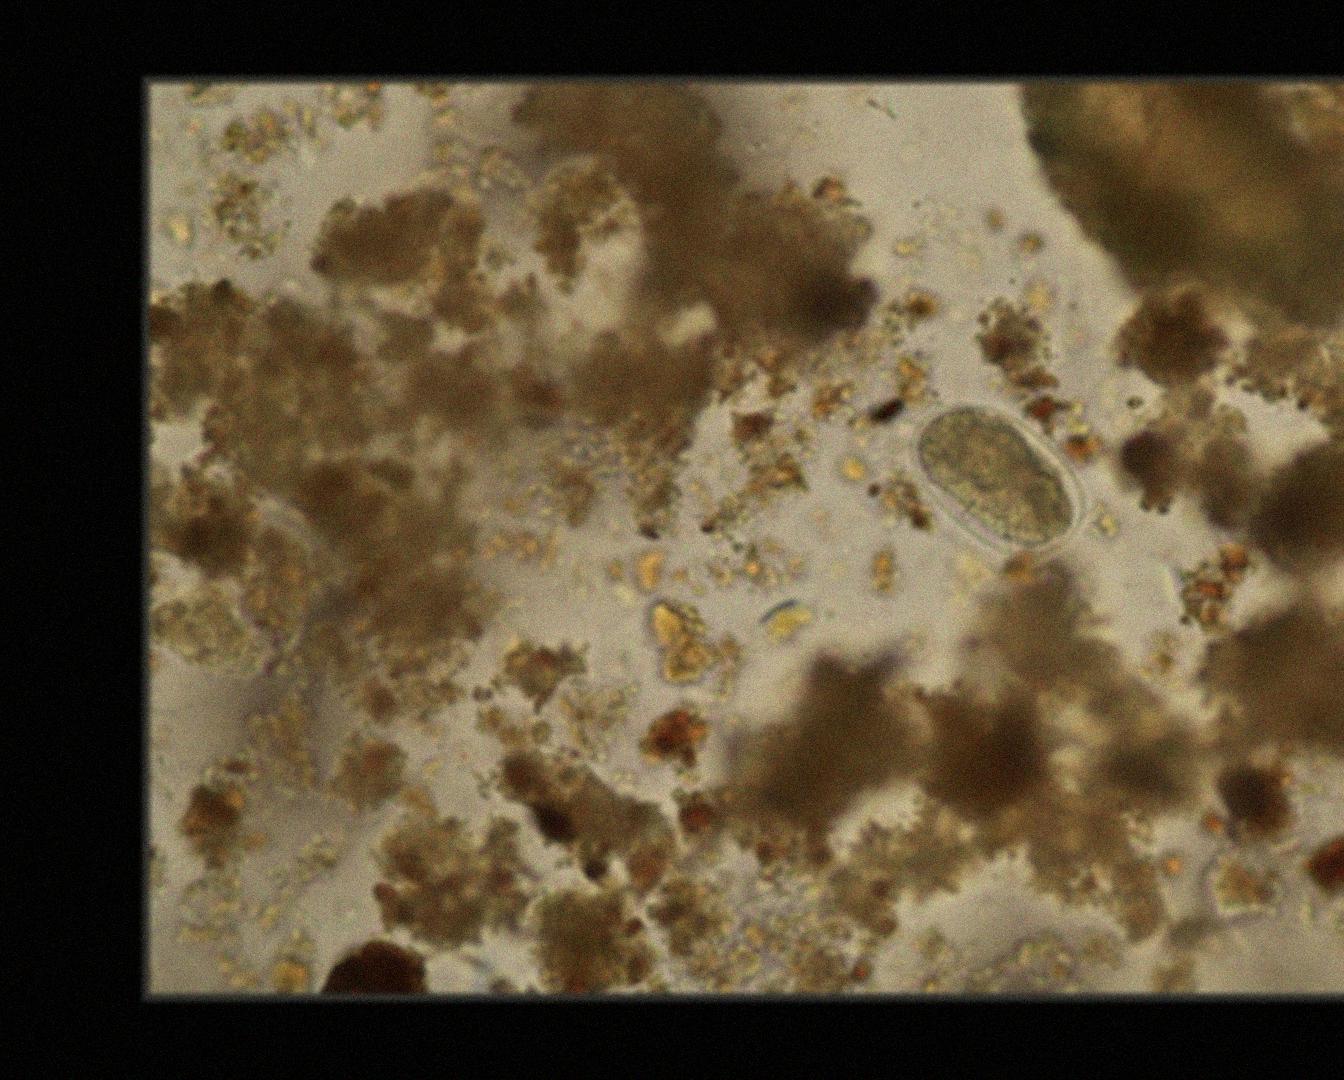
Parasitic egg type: Hookworm egg